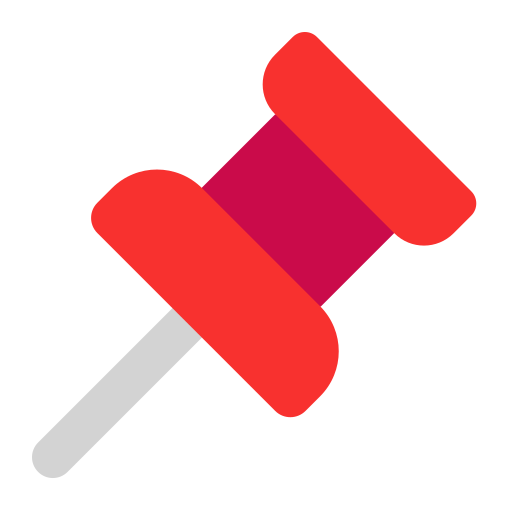
pushpin flat